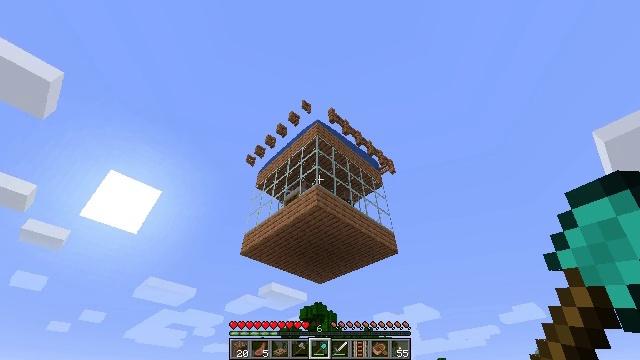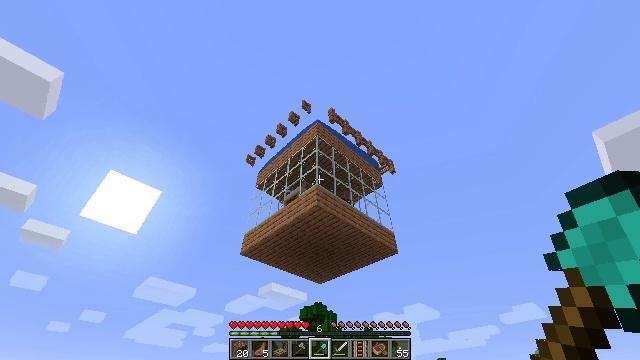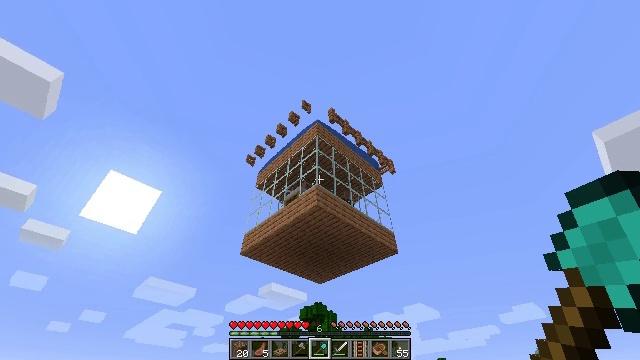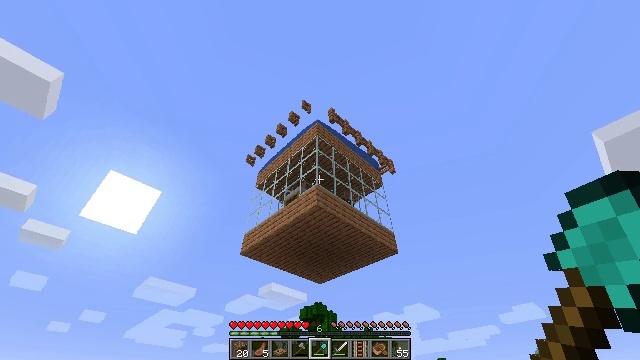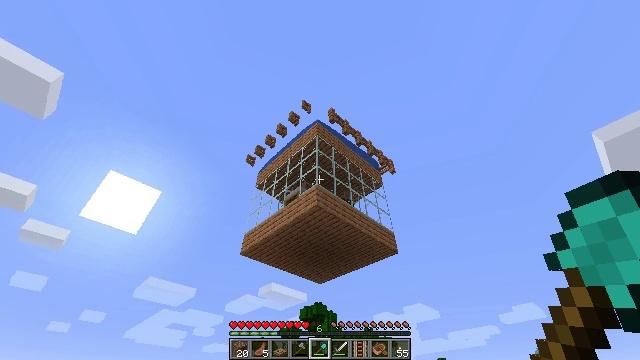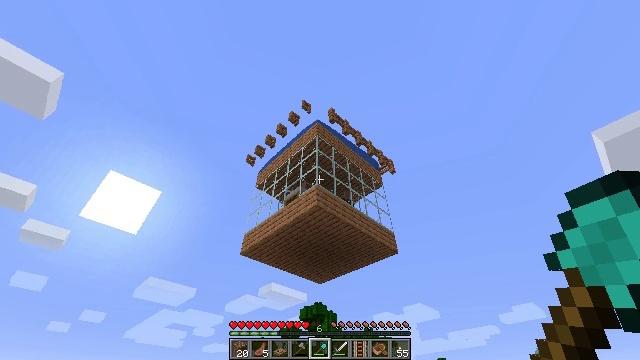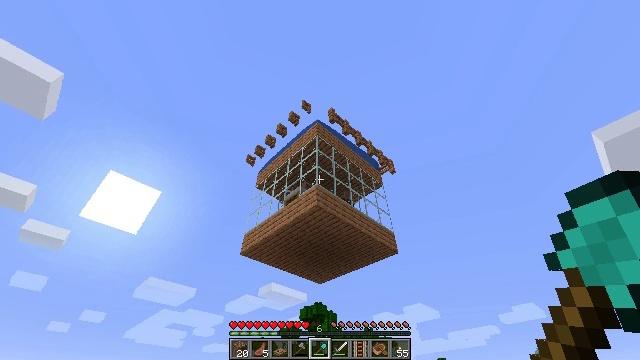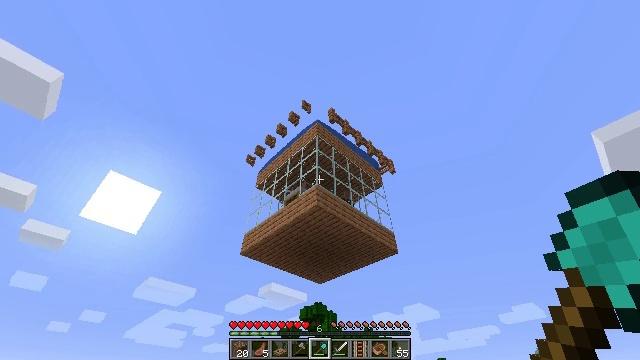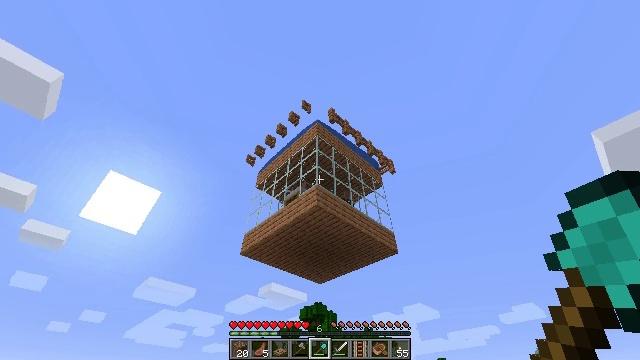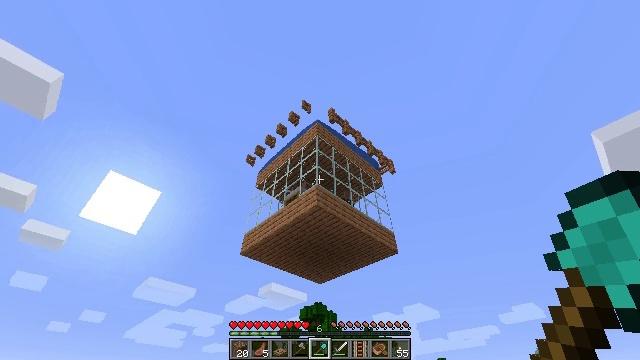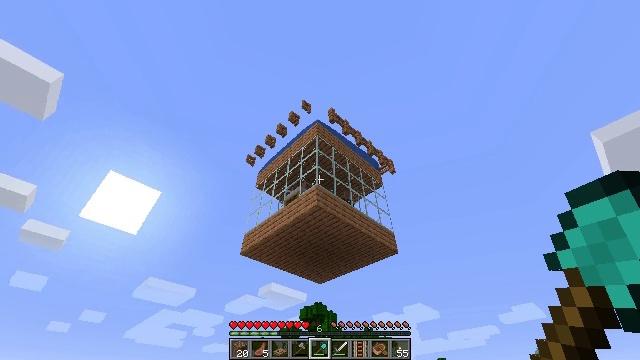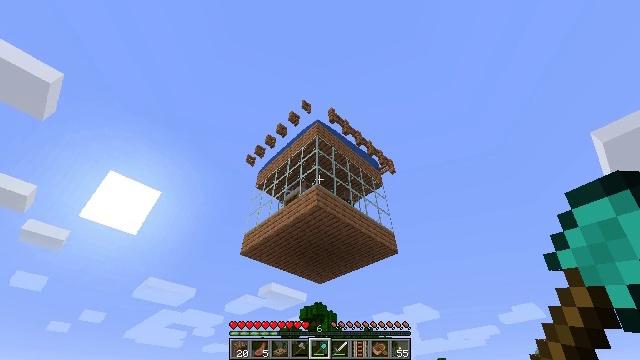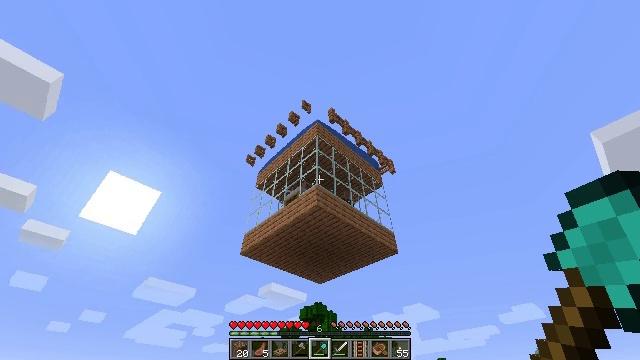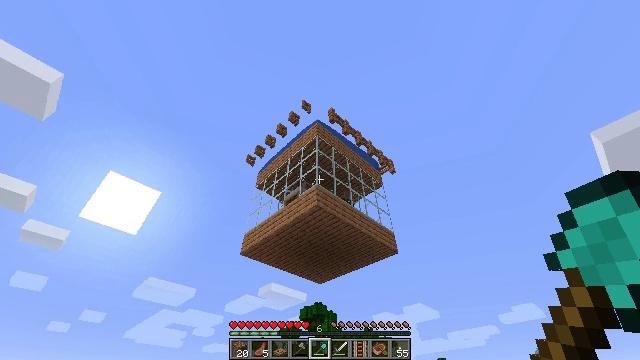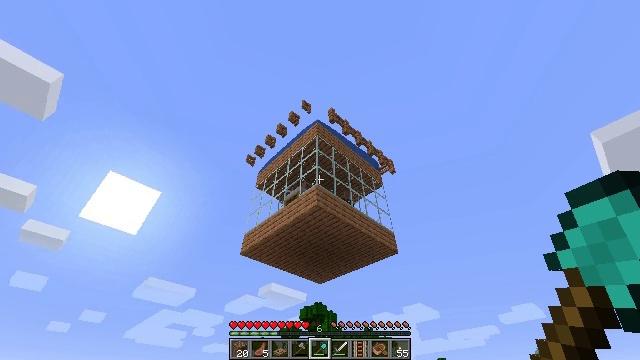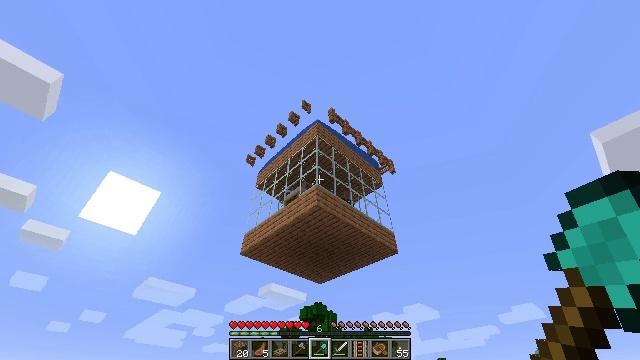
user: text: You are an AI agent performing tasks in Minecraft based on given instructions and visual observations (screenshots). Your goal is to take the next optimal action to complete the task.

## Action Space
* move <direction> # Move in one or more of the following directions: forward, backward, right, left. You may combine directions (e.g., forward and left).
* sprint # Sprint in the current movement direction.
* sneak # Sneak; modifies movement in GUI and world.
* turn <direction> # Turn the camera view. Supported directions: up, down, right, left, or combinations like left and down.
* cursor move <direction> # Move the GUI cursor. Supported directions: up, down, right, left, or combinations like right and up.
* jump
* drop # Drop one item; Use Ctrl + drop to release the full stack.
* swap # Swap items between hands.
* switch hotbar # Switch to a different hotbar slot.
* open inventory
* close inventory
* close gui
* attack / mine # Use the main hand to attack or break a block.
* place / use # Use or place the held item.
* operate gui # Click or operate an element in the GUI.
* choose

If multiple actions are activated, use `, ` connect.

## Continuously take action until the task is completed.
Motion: motion action
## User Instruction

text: Harvest the poppy flower.
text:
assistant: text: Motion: no_op
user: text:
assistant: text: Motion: no_op
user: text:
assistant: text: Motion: no_op
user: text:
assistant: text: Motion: no_op
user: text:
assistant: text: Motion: no_op
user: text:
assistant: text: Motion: no_op
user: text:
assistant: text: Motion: no_op
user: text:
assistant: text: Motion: no_op
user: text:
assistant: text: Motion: no_op
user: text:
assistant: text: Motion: no_op
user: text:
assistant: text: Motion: no_op
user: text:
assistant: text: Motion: no_op
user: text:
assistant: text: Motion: no_op
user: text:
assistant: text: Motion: no_op
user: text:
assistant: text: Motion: no_op
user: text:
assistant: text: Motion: no_op
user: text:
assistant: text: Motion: no_op
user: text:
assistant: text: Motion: no_op
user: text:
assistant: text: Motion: no_op
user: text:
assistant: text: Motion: no_op
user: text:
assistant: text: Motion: no_op
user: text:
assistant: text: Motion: no_op
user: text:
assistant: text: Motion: no_op
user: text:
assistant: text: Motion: no_op
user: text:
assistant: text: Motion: no_op
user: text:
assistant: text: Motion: no_op
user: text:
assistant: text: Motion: no_op
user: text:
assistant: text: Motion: no_op
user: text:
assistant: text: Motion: no_op
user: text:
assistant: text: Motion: no_op